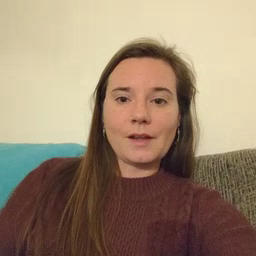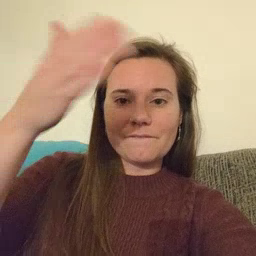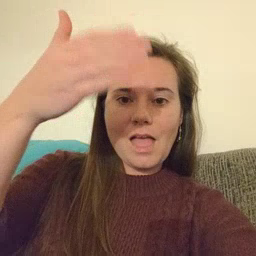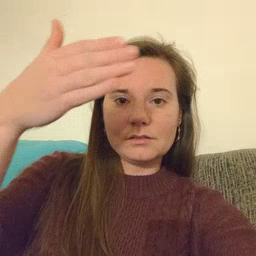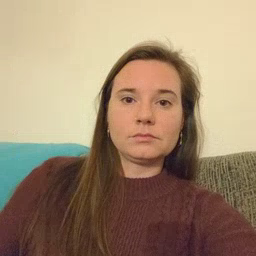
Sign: flag